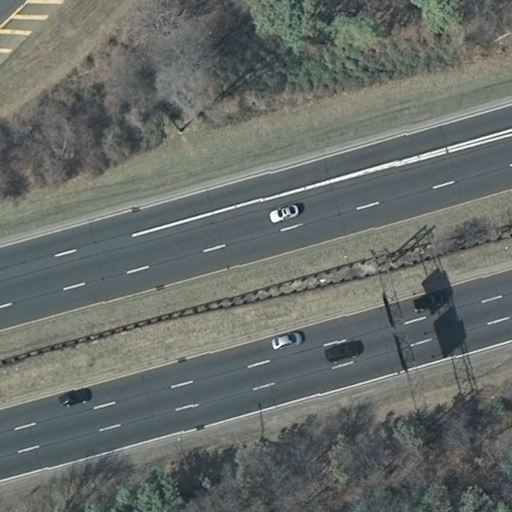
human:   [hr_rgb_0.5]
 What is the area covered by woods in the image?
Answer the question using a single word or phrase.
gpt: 10599m2

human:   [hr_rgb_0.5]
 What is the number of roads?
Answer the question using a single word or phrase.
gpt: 5

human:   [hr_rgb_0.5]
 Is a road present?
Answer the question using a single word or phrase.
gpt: yes

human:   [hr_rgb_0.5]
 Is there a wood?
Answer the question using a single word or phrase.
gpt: yes

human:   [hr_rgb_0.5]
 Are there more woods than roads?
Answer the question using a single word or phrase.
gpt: no

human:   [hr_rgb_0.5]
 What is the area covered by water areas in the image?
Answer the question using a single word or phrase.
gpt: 0m2

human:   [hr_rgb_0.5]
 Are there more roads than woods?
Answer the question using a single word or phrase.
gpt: yes

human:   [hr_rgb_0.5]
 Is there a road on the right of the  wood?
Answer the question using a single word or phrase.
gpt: no

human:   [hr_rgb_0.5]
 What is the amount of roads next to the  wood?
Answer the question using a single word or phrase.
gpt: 5

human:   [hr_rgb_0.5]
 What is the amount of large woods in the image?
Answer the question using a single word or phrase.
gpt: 1

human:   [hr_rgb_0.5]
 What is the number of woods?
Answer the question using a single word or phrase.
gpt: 1

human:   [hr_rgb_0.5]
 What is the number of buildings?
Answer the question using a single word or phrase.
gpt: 0

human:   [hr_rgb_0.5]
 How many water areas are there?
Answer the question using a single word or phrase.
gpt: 0

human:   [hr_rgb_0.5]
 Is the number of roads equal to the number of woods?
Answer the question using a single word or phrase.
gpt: no

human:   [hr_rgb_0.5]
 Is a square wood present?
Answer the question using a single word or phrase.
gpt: no

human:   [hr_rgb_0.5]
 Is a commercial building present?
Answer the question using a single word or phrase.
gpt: no

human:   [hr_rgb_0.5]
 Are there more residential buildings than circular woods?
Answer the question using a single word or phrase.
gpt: no

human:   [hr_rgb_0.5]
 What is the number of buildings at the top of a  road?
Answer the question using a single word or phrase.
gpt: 0

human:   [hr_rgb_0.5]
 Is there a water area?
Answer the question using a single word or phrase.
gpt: no

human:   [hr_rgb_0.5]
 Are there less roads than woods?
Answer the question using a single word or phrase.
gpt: no

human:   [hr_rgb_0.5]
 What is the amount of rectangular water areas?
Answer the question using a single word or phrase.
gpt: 0

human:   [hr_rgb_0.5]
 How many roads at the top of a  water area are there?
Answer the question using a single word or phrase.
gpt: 0

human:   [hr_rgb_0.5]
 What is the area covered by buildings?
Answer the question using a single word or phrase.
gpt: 0m2

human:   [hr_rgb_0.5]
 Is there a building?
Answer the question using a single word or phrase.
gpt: no

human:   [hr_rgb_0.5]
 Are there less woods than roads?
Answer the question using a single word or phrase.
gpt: yes

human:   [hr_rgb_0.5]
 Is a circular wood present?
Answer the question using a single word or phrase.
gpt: no

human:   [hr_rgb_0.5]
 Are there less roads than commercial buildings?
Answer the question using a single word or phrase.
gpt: no

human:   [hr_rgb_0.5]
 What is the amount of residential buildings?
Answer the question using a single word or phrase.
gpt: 0

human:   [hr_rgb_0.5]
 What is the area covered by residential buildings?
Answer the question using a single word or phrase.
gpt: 0m2

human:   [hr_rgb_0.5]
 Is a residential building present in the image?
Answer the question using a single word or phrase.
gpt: no

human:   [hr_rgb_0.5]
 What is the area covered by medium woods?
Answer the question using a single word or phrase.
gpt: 0m2

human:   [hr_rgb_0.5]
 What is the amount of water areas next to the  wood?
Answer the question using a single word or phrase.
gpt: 0

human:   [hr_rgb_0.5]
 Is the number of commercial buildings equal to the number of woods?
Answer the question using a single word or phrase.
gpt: no

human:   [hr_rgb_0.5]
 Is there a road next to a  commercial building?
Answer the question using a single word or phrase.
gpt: no

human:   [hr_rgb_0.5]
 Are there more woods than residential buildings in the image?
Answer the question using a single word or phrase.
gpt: yes

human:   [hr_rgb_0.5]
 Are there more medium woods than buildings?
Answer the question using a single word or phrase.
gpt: no

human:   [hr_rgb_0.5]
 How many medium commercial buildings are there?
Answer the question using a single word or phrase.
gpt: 0

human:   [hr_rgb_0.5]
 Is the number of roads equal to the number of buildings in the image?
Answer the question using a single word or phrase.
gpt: no

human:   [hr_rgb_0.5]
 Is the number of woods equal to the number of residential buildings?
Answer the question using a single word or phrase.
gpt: no

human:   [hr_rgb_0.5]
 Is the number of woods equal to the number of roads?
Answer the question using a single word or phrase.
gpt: no

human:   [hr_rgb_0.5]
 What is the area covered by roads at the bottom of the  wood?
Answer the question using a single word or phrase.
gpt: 0m2

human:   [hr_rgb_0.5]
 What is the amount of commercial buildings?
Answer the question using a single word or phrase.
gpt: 0

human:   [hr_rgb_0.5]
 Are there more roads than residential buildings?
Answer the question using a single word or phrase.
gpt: yes

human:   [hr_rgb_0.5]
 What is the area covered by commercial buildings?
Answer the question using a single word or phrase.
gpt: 0m2

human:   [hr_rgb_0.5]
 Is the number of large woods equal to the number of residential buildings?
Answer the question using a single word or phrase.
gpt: no

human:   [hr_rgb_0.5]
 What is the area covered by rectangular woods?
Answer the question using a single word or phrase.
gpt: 10599m2

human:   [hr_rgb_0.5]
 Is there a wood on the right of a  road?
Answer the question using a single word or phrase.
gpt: yes

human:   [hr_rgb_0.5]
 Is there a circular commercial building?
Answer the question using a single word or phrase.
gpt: no

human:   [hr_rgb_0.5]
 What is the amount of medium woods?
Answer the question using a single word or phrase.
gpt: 0

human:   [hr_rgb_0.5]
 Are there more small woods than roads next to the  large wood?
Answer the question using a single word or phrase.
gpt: no

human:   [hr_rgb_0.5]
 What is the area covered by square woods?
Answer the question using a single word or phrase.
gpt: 0m2

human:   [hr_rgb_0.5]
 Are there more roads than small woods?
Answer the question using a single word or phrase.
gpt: yes

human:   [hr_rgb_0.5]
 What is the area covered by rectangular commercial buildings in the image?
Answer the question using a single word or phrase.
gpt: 0m2

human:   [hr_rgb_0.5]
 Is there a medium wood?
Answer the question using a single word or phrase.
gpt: no

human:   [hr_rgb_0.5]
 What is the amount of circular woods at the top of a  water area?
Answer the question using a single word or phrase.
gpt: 0

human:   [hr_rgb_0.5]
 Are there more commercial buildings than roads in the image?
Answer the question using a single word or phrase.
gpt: no

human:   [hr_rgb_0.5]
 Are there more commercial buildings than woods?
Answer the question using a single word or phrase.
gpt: no

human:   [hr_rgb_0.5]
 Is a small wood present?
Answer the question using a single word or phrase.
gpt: no

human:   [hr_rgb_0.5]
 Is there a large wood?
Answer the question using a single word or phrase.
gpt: yes

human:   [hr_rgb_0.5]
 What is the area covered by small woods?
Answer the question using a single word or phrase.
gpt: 0m2

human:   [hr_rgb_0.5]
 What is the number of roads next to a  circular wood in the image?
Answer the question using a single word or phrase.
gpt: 0

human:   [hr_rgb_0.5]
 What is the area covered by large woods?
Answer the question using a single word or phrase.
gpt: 10599m2

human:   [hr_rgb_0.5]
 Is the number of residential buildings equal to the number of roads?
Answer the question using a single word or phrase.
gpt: no

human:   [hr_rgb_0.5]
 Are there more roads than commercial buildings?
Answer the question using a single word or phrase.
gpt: yes